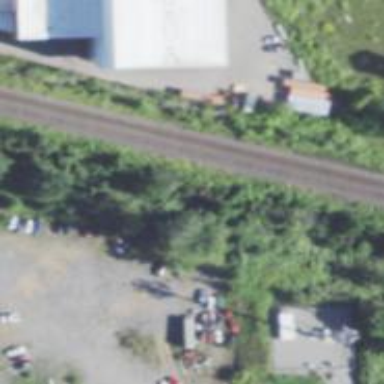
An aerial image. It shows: Abandoned railway.